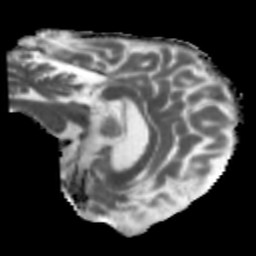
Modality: MD
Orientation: sagittal
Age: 66
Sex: male
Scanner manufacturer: siemens
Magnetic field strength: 3 T
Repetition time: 5.47 s
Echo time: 0.0854 s